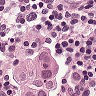
Metastatic tissue present: yes